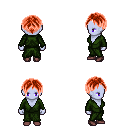
a pixel art fantasy rpg character, female body template, dark elf, purple skin, green robe, red pants, red parted hairstyle, maroon shoes, four views (front, back, left, right), 2x2 character sprite sheet, small pixel art, hard edges, no anti-aliasing